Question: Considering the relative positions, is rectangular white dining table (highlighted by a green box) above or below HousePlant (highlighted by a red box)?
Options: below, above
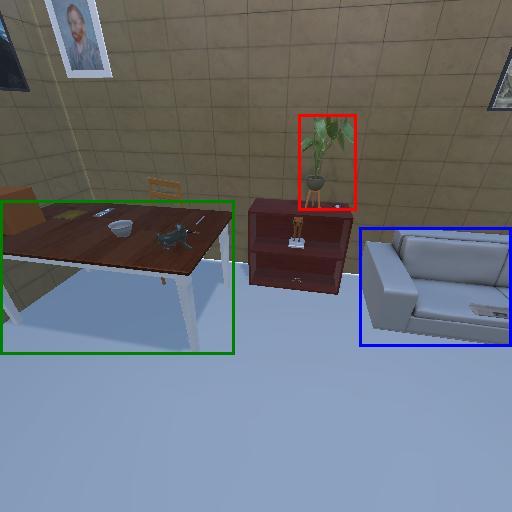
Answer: below